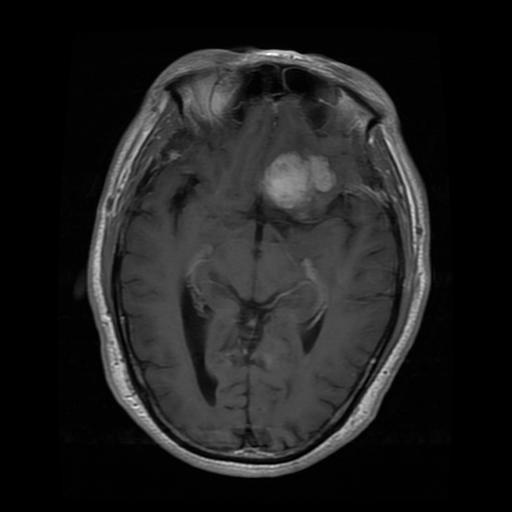
Label: meningioma